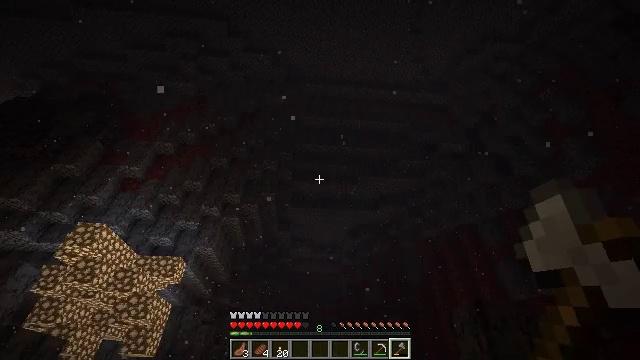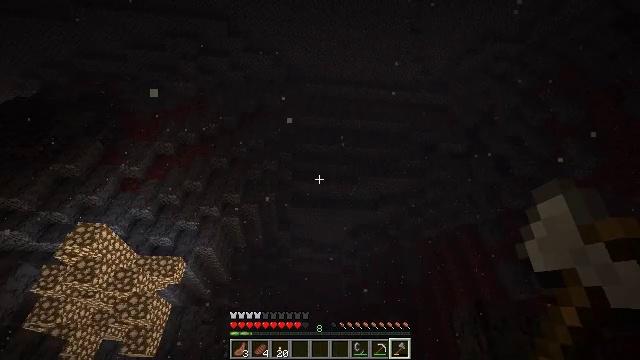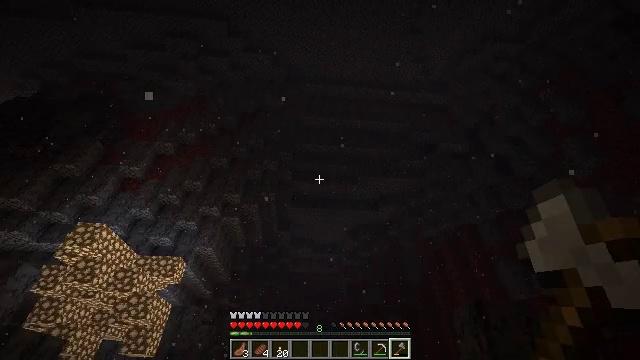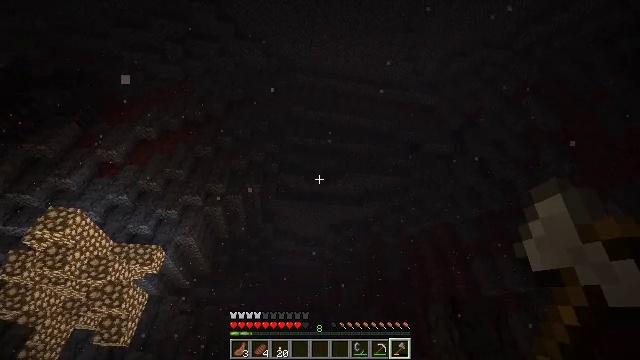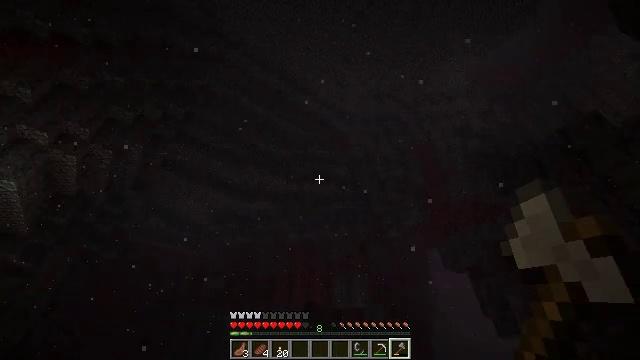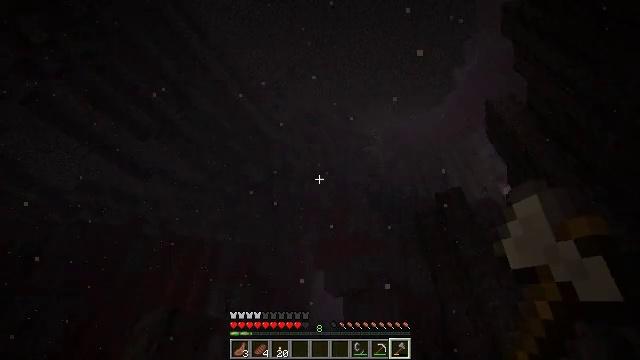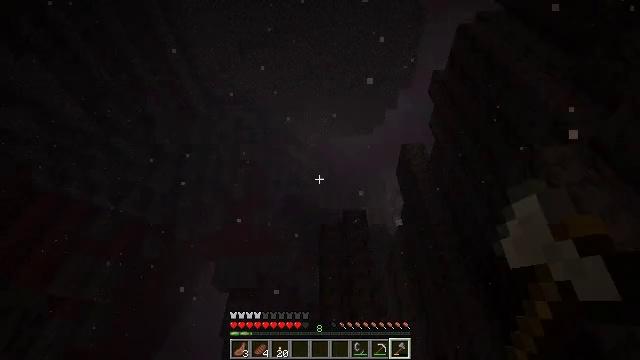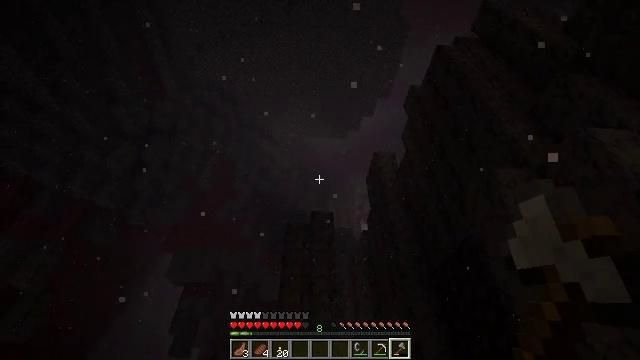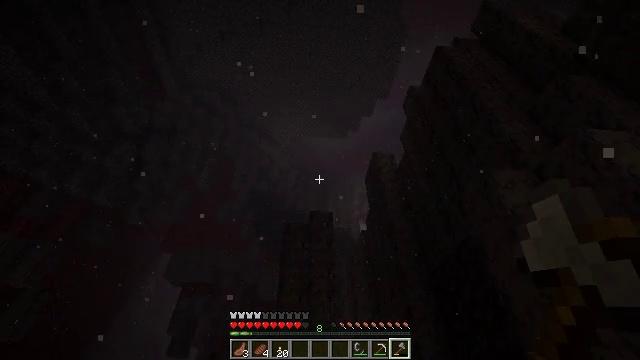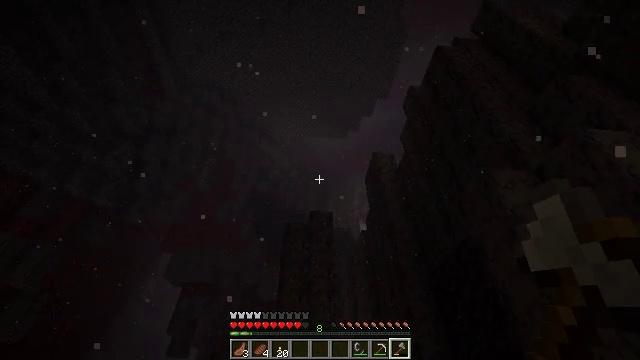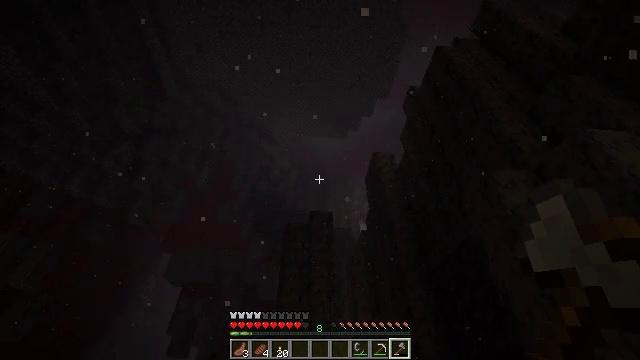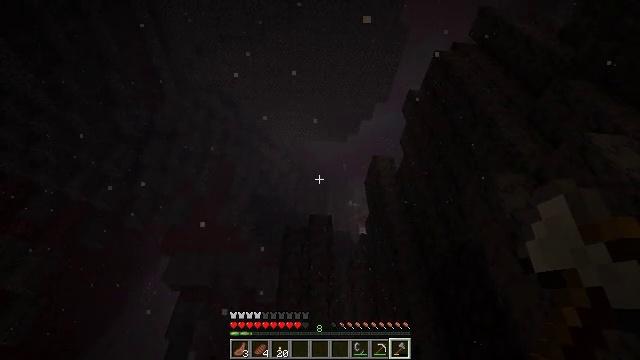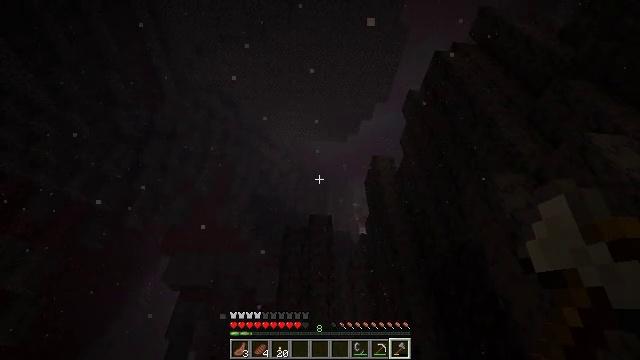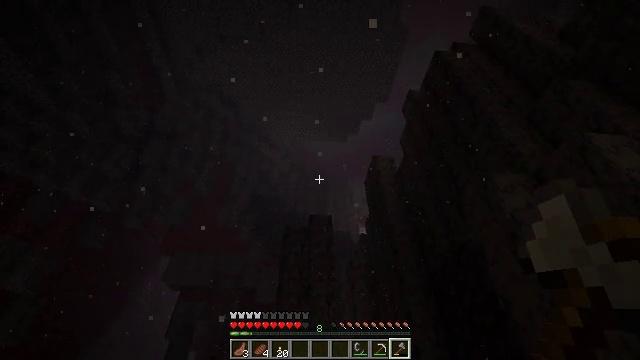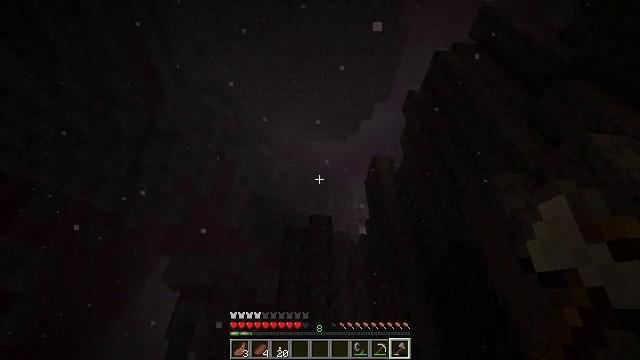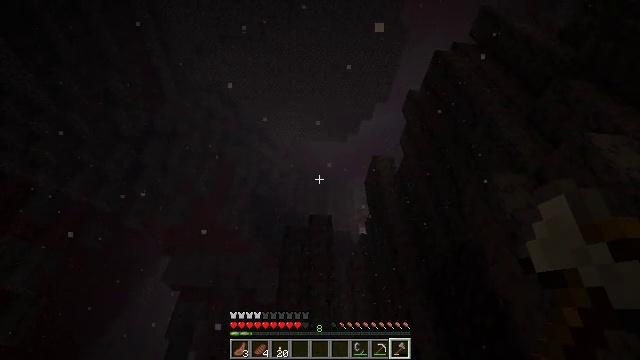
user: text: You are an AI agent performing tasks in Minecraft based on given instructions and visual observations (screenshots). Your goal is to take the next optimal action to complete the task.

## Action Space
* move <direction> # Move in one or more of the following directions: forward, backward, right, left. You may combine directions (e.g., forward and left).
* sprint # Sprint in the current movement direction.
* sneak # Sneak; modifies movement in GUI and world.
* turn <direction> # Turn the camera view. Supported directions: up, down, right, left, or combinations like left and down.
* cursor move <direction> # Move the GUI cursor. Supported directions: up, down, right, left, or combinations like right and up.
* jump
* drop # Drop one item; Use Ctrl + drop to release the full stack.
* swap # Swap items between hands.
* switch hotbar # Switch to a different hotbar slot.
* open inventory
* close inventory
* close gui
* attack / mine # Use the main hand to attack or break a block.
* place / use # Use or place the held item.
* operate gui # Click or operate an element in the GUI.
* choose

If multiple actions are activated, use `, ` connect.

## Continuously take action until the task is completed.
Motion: motion action
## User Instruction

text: Kill a magma cube.
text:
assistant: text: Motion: no_op
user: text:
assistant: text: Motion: no_op
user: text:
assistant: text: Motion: turn right and down
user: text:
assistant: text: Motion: turn right
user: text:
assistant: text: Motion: turn right and up
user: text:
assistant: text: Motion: turn right
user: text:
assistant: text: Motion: turn right
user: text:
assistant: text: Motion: no_op
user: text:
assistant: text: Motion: no_op
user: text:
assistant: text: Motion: no_op
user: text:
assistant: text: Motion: no_op
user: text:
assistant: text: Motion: no_op
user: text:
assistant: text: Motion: no_op
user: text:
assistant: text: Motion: no_op
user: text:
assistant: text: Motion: no_op
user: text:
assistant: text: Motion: turn right and down
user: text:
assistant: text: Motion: turn right and down
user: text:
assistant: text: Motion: turn right and down
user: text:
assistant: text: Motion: no_op
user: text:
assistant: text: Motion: turn left and up
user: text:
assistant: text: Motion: no_op
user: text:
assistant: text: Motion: no_op
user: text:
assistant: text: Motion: no_op
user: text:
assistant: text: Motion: no_op
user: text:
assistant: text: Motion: turn right and down
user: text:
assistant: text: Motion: turn right and down
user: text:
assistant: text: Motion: turn right and up
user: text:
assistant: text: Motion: turn left and up
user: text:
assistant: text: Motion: move forward, turn up
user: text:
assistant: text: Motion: move forward, turn left and up, jump